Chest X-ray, PA view. Patient: 53 years old, sex M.
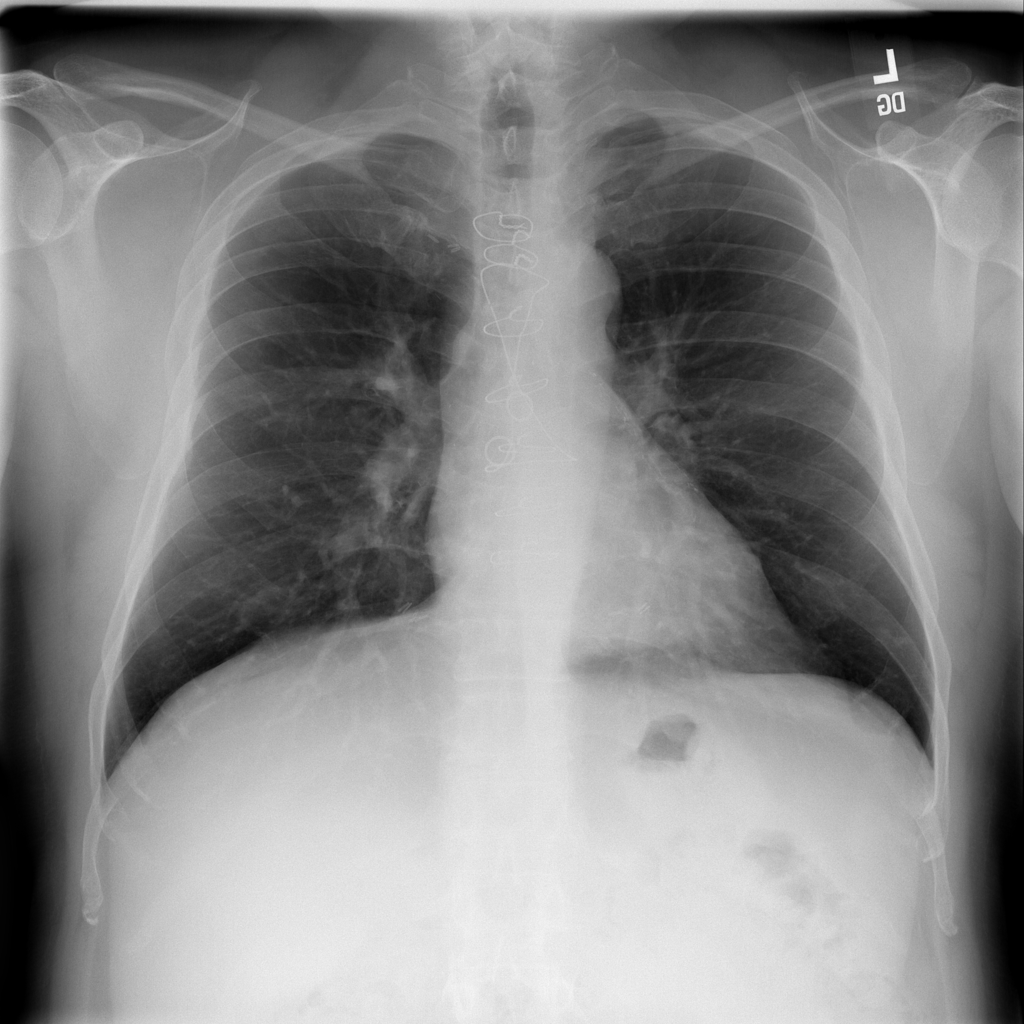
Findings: No Finding